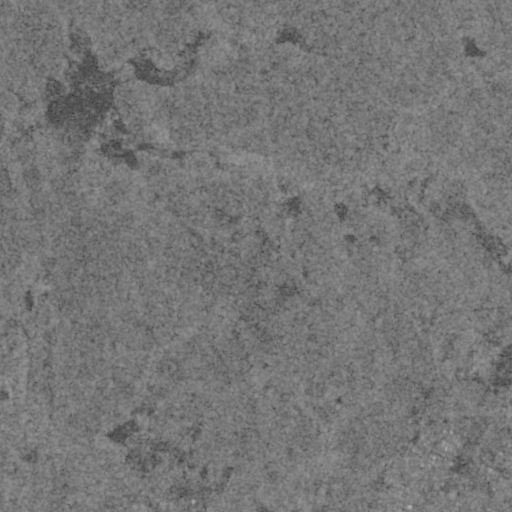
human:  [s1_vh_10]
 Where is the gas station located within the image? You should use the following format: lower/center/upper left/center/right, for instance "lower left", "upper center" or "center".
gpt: The gas station is located in the lower right of the image.
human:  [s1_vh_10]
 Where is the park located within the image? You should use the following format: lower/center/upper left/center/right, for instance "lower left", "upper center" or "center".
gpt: The park is located in the lower right of the image.
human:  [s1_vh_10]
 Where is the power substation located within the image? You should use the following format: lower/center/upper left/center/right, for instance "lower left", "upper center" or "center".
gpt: The power substation is located in the lower right of the image.
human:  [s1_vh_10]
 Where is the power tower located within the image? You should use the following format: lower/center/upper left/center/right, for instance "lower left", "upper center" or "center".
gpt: The power tower is located in the lower of the image.
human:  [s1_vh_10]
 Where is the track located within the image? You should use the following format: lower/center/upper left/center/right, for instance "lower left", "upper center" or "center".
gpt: There is no track in the image.

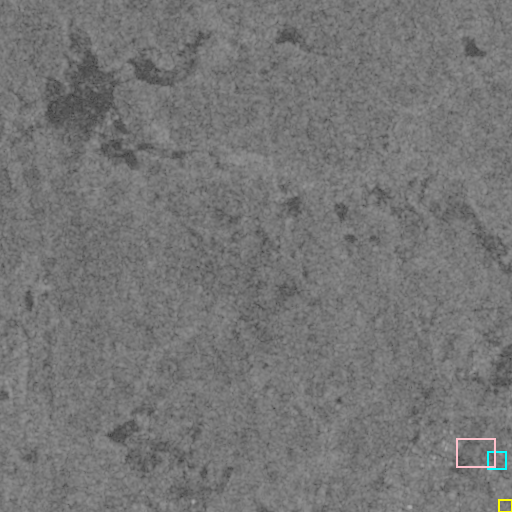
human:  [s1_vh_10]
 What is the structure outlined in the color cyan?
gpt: The structure outlined in cyan is a gas station.
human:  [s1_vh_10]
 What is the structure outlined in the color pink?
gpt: The structure outlined in pink is a park.
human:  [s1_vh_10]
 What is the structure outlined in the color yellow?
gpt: The structure outlined in yellow is a power substation.
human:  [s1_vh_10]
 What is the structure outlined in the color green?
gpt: There is no green outline.